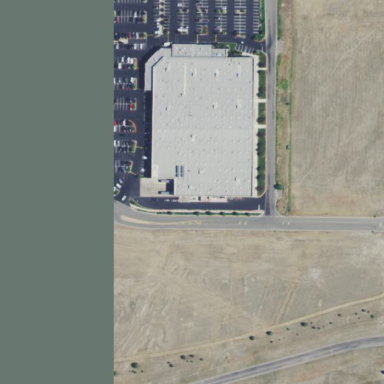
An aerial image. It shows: Retail building that operates as wholesale shop.